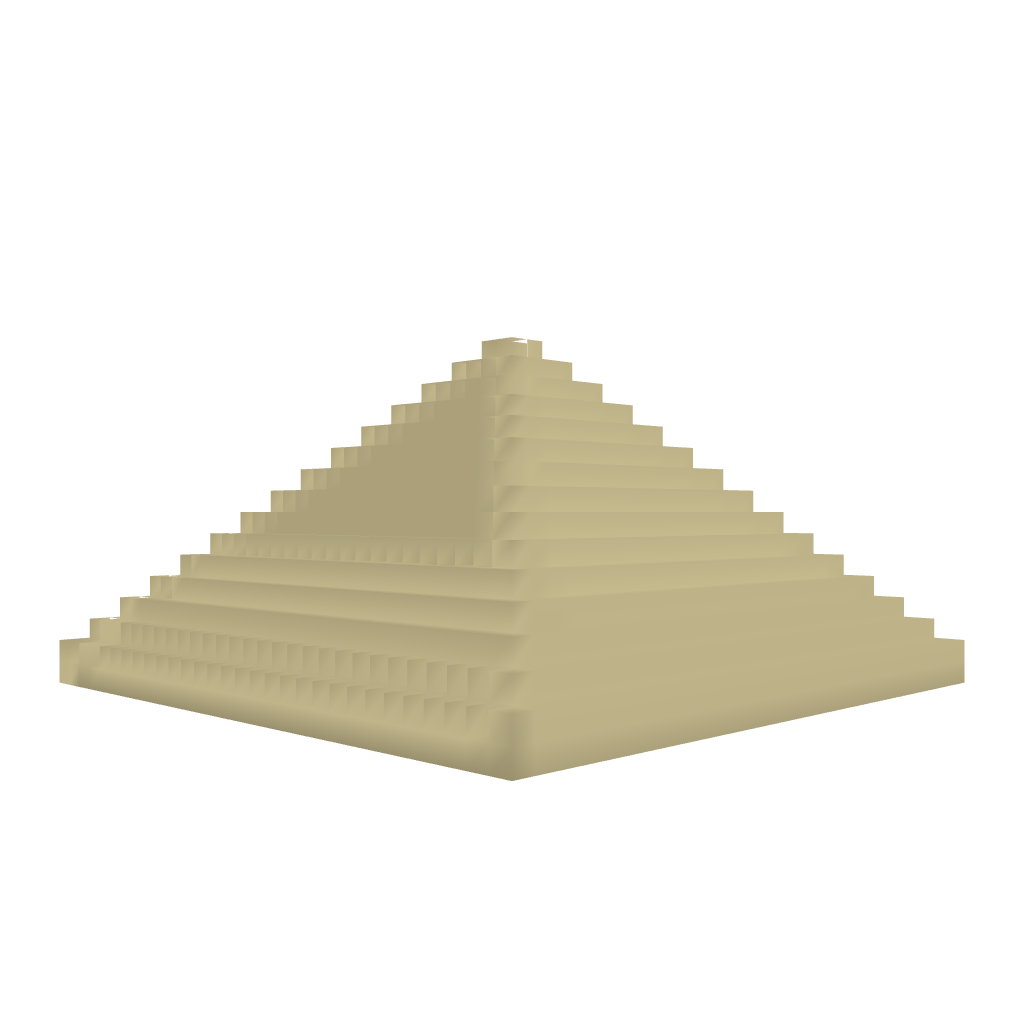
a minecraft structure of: Pyramid